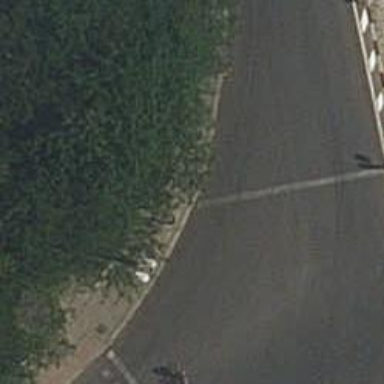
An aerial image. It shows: Footway surfaced with paving stones.